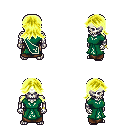
a pixel art fantasy rpg character, male body template, skeleton, sash dress, robe skirt, gold loose hair, bracelets, four views (front, back, left, right), 2x2 character sprite sheet, small pixel art, hard edges, no anti-aliasing